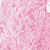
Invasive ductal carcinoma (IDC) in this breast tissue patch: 0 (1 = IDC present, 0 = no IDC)